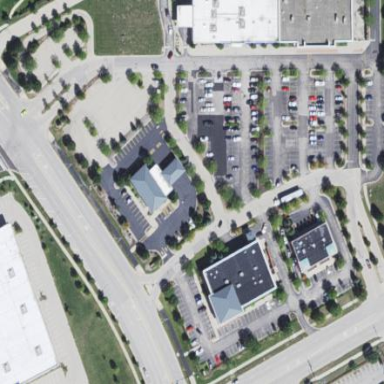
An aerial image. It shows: Retail area.